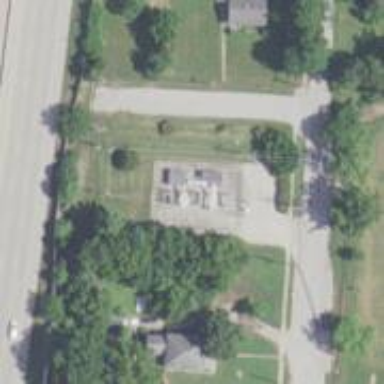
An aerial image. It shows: Substation.